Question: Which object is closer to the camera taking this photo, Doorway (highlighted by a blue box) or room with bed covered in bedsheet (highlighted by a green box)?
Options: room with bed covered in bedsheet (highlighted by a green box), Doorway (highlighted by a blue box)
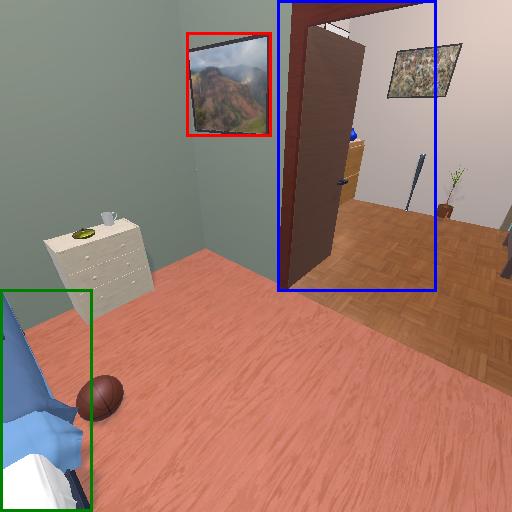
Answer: room with bed covered in bedsheet (highlighted by a green box)